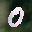
Label: 0